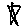
Label: star